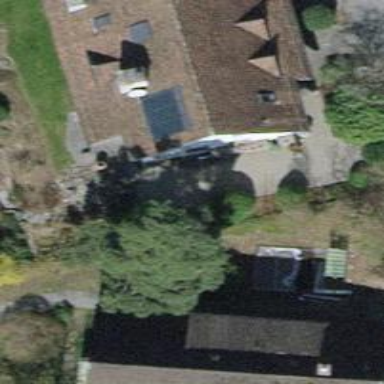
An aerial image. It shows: Detached building with tile roof.